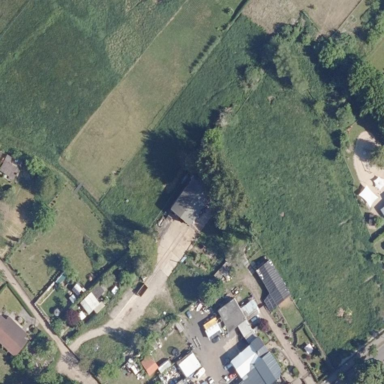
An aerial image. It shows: Farmyard area.